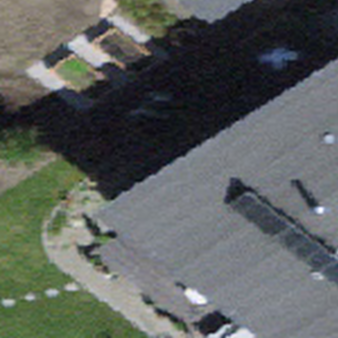
Label: other